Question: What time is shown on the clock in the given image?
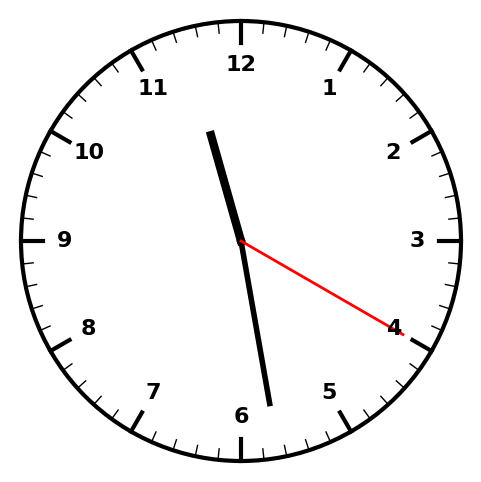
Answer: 11:28:20